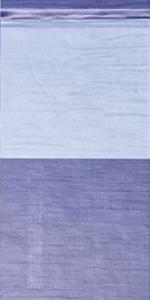
Label: Empty